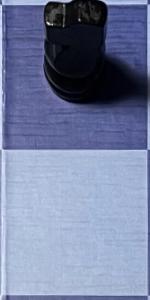
Label: Empty